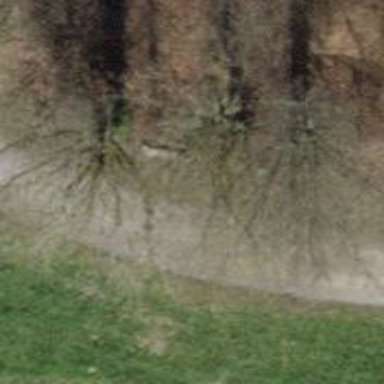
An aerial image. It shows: Brown bench.